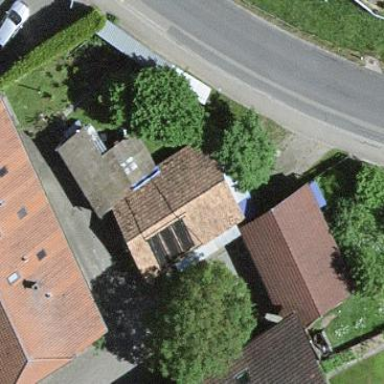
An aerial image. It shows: View of roof of building.